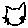
Label: cat